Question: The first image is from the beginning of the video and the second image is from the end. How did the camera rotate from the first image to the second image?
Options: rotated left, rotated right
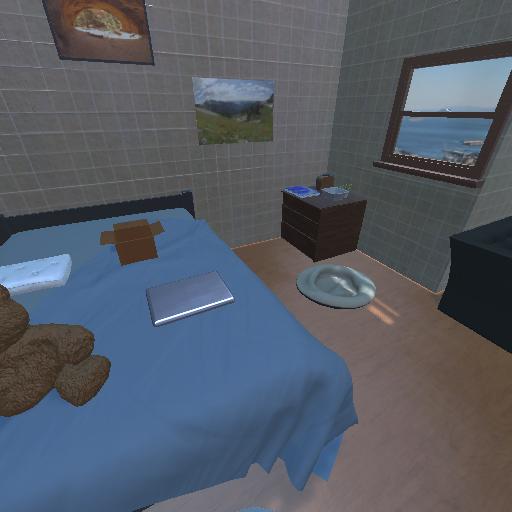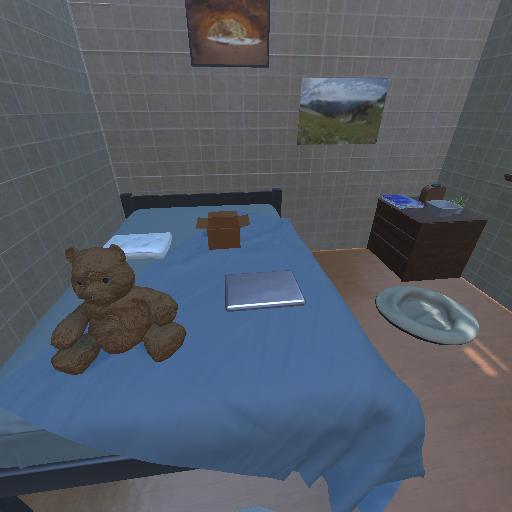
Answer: rotated left